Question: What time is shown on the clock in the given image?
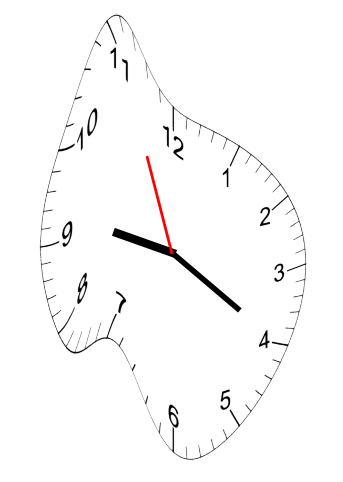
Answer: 09:19:56